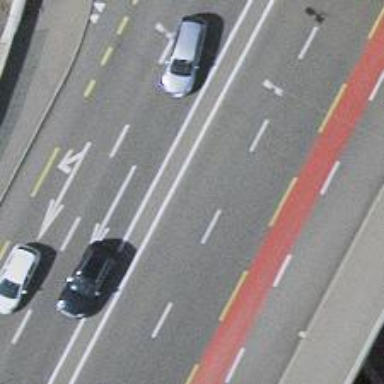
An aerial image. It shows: Primary highway bridge with asphalt surface and designated cycle lane.